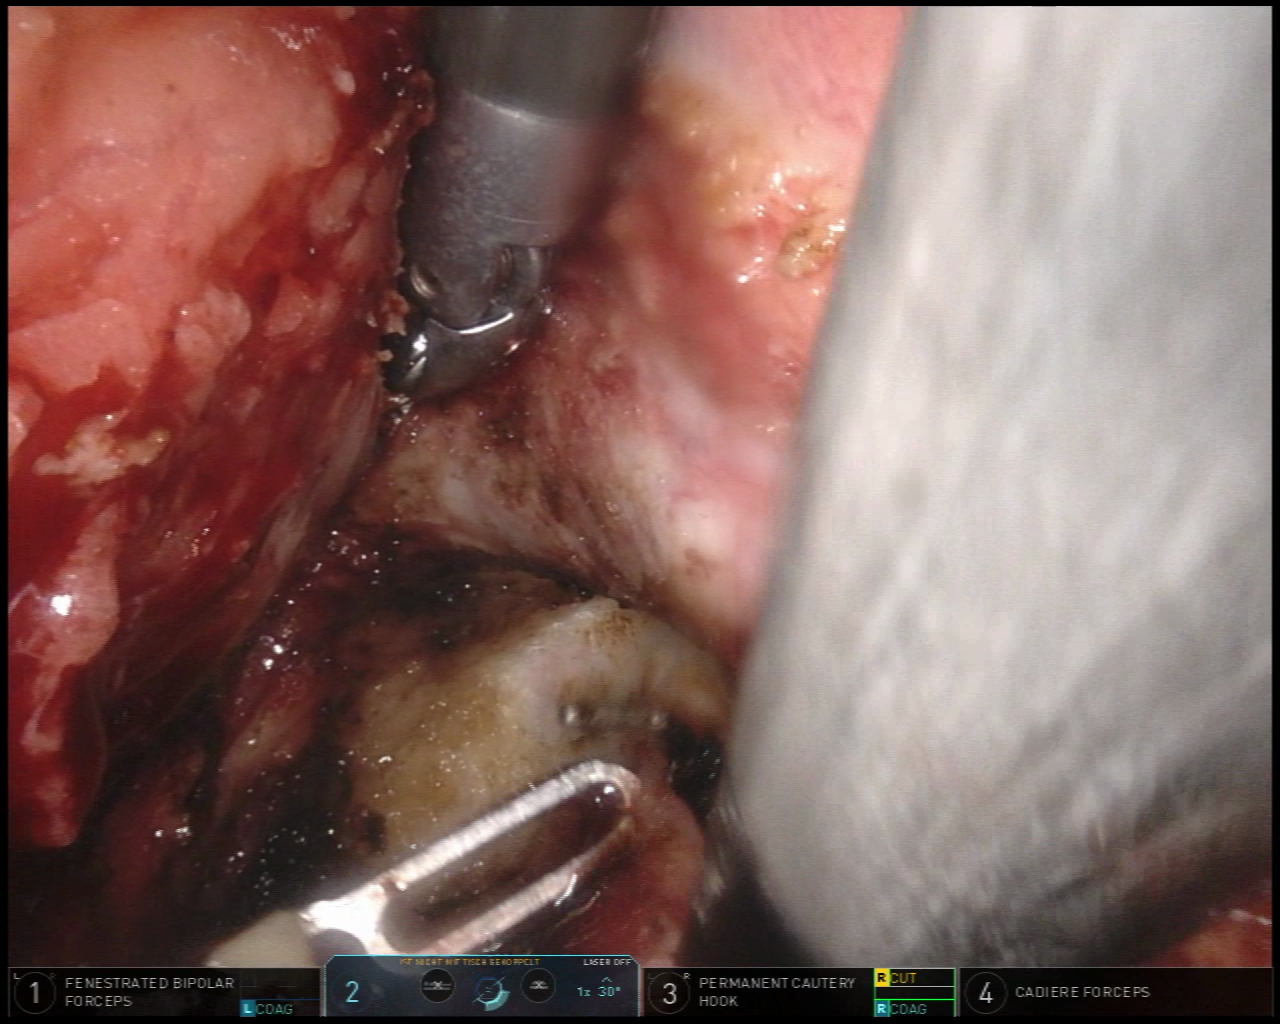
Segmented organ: vesicular_glands
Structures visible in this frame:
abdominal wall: no
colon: no
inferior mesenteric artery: no
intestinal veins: no
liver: no
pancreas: no
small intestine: no
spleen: no
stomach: no
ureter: no
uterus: no
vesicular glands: yes